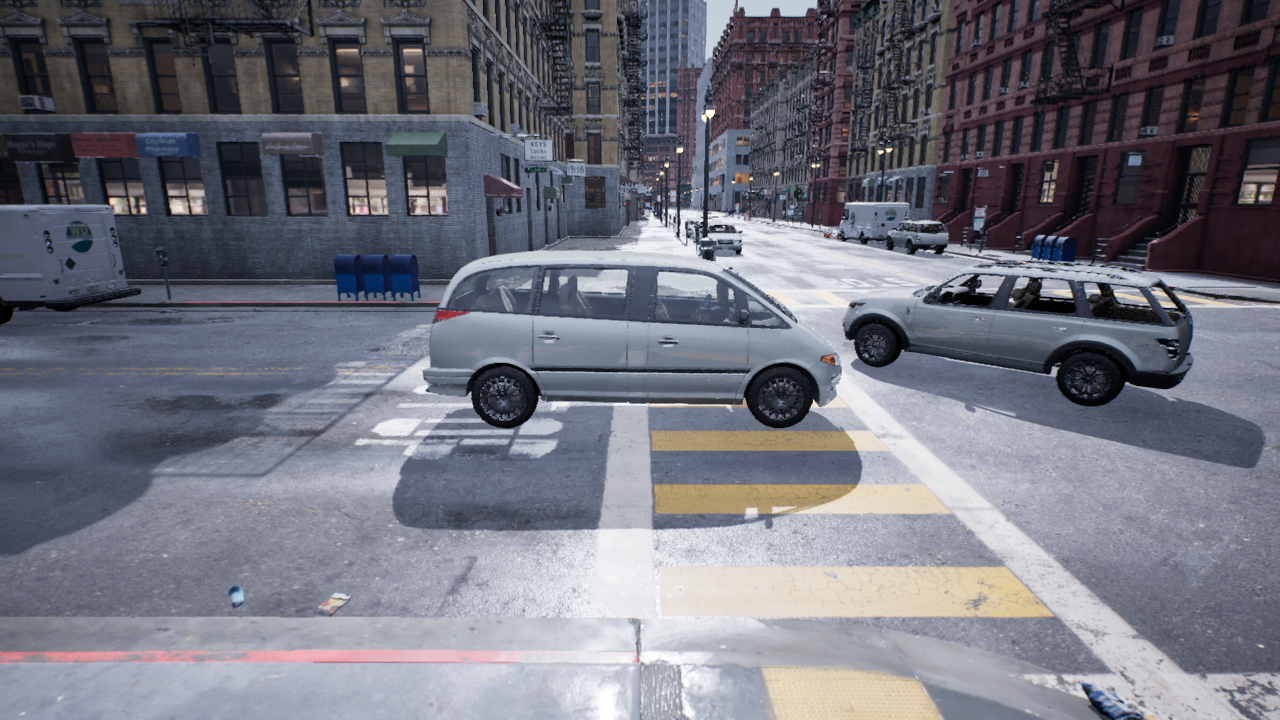
Venue: residential
Lighting: overcast
Vehicle rig: minivan